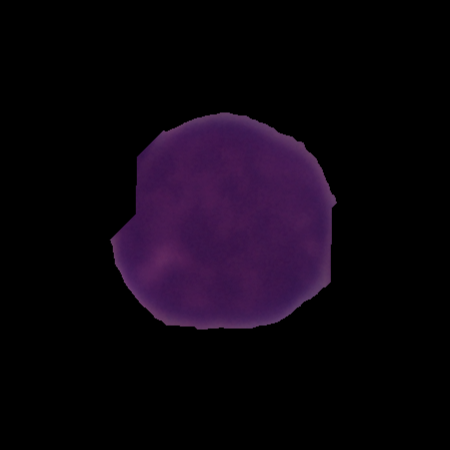
Label: cancer